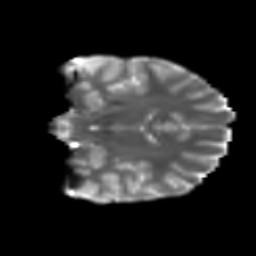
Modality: T2w
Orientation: coronal
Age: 14
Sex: female
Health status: ill
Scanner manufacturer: ge
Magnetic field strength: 3 T
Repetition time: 6.752 s
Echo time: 0.079 s